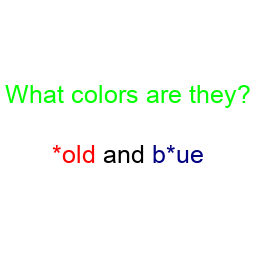
Color: red, navy
Color name shown: gold, blue
Background color: white
Question text color: lime